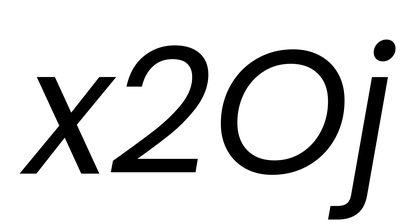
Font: Poppins-Italic